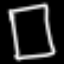
Label: square